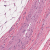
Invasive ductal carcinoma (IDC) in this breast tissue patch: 0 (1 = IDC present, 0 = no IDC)